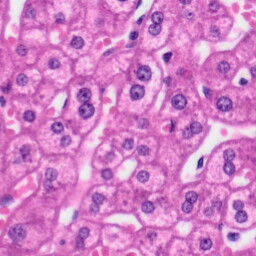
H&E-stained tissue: Liver